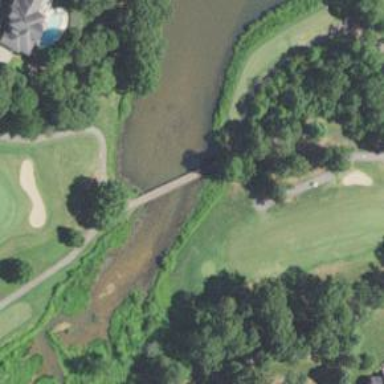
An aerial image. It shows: Path for both road and golf.